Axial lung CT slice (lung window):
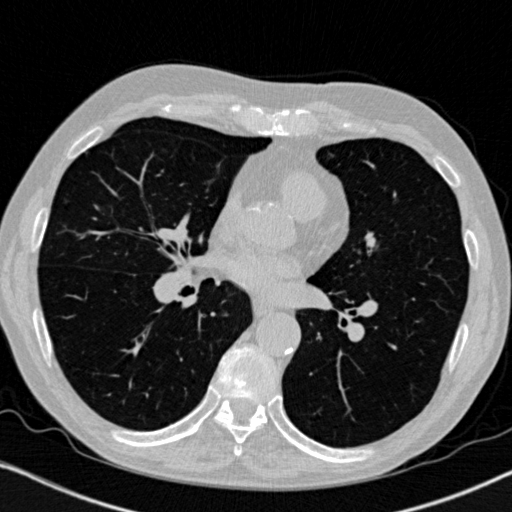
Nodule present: no